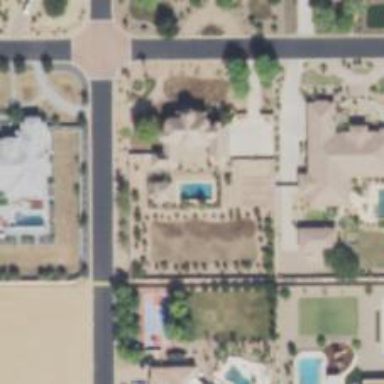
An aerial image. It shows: Outdoor swimming pool set in the ground.